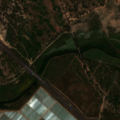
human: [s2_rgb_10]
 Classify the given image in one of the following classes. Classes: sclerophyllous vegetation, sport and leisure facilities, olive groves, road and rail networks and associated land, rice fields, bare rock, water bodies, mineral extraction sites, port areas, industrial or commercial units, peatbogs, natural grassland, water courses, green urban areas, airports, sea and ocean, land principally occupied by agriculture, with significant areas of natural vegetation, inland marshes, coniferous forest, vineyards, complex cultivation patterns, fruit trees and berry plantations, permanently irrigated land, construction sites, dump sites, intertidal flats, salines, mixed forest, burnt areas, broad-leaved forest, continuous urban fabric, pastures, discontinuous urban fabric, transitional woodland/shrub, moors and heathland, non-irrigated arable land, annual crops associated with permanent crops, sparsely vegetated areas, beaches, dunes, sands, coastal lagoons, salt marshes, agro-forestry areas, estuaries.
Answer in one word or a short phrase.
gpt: continuous urban fabric